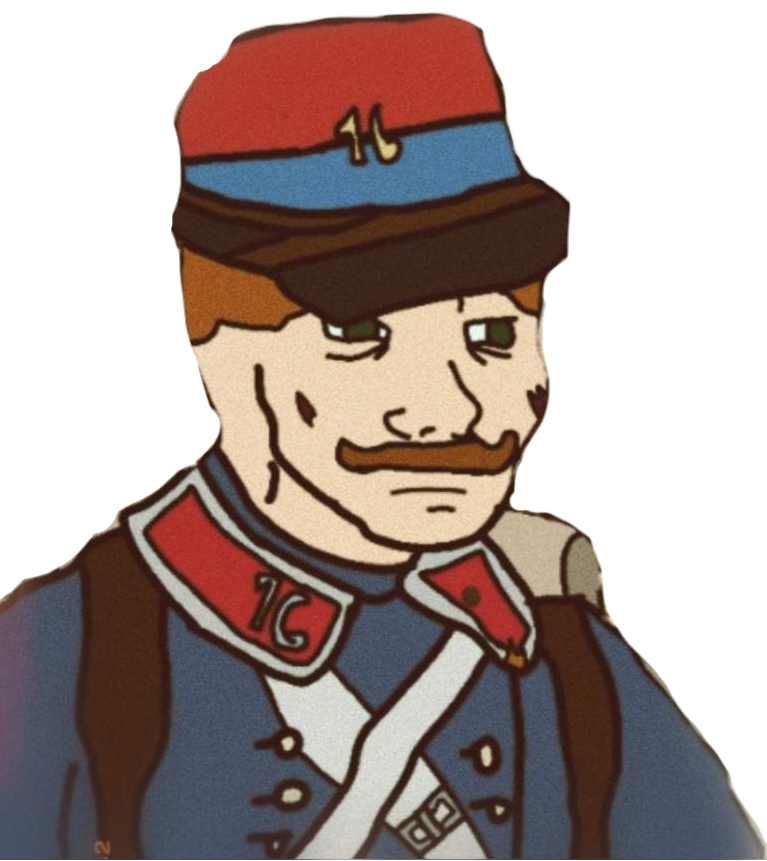
Label: 5_Doomer